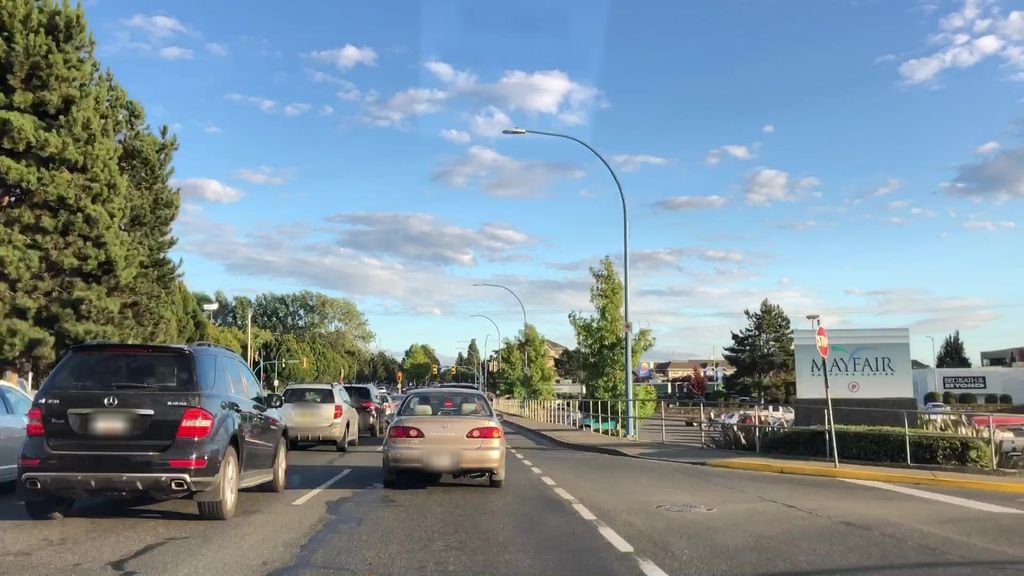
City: victoria